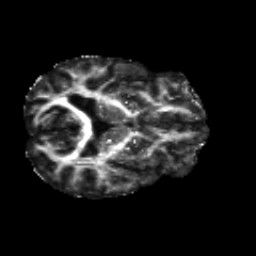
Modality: FA
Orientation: axial
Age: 28
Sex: male
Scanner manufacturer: siemens
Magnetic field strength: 3 T
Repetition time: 8.8 s
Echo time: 0.085 s